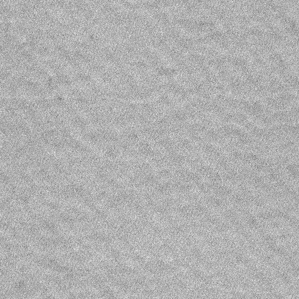
Label: frost